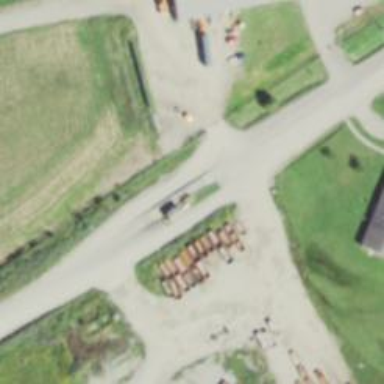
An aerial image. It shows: Weighbridge facility.